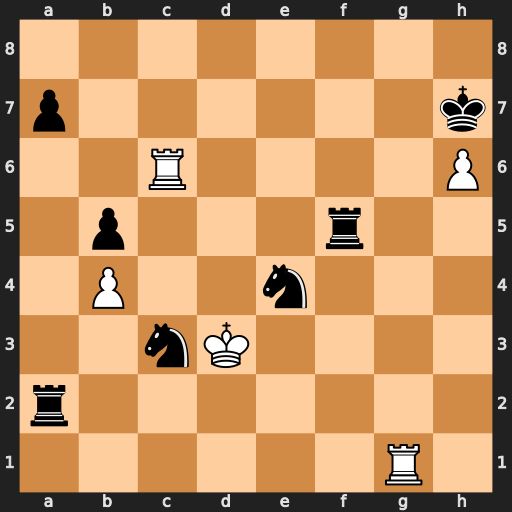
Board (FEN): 8/p6k/2R4P/1p3r2/1P2n3/2nK4/r7/6R1
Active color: w
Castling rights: -
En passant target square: -
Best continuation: Rg7+ Kh8 Rc8+ Rf8 Rxf8#